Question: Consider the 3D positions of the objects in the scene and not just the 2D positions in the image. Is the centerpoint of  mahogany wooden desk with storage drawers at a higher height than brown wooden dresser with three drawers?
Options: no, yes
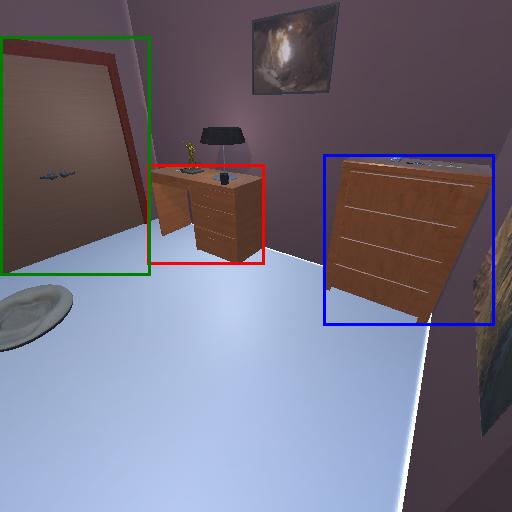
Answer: no